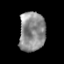
Tissue: prostate
Cell type: T cells
Senescence score: 0.3162
Nuclear area (px): 1002
Mean DAPI intensity: 141.36